Question: Here is a screen shot

i have a drop down list on my page.When i click on the drop down list it pops out and after that if i select on the Top Menu bar it extends as shown above unable to over ride the drop down list.
can any one throw some light on how to handle this issue.
I just created a <URL>
### jsfiddle Demo Link
when we click on the drop down list first(and dont select anything) and den hover on the report menu tab the drop down list overlaps the menu.Dats the issue.
Here is the html code anywaz
'''
<div class="Main_Nav">
<div id="globalNav">
<nav>
<ul>
<li id="HTMLID" class="first fourColumns">
<div class="NavIcon_Administration">
</div>
<a href="#" title="Administration">Administration<span></span></a>
<div class="pointer">
</div>
<div class="sub">
<div class="menu">
<ul>
<li class="title">System Management</li>
<li><a href='CallTypeMst.aspx'>Call Type</a></li>
<li><a href='AdmMenuMst.aspx'>Menu</a></li>
<li><a href='AdmProfileMst.aspx'>Profile</a></li>
<li><a href='AdmUserMst.aspx'>User</a></li>
</ul>
<ul>
<li class="title">Settings</li>
<li><a href='GeneralSettings.aspx'>General</a></li>
<li><a href='ThresholdSetting.aspx'>Threshold</a></li>
<li><a href='RouteMaintenanceSettings.aspx'>Route Maintenance</a></li>
<li><a href='FraudCallSettings.aspx'>Fraud Call</a></li>
<li><a href='ClientDetails.aspx'>Client Config</a></li>
<li><a href='ManageRateSheetDashBoard.aspx'>RateSheet</a></li>
<li><a href='DefaultRoute.aspx'>Default Routing</a></li>
<li><a href='CallAlert.aspx'>Call Alert</a></li>
</ul>
</div>
</div>
</li>
<li id="HTMLID" class="first fourColumns">
<div class="NavIcon_Operation">
</div>
<a href="#" title="Operations">Operations<span></span></a>
<div class="pointer">
</div>
<div class="sub">
<div class="menu">
<ul>
<li class="title">Customer</li>
<li><a href='CustomerAdministration.aspx'>Administration</a></li>
<li><a href='CustomerRateSheetActivate.aspx'>Activate Rate Sheet</a></li>
<li><a href='CustomerRateActivationHistory.aspx'>Activation History</a></li>
<li><a href='CustomerRSCompare.aspx'>Compare RateSheet </a></li>
</ul>
<ul>
<li class="title">Carrier</li>
<li><a href='CarrierAdministration.aspx'>Administration</a></li>
<li><a href='CarrierRSCompare.aspx'>Compare Rate Sheet</a></li>
</ul>
<ul>
<li class="title">LCR</li>
<li><a href='LCRRebuildNew.aspx'>Build LCR</a></li>
<li><a href='LCRRebuildHistory.aspx'>Build History</a></li>
<li><a href='LCRActivationNew.aspx'>Activate LCR</a></li>
<li><a href='LCRActivationHistory.aspx'>Activation History</a></li>
<li><a href='EditLCR.aspx'>Edit LCR</a></li>
<li><a href='LCRDownload.aspx'>Download LCR</a></li>
<li><a href='RouteBlocking.aspx'>Route Block</a></li>
<li><a href='LCRActivationForNewClient.aspx'>Synchronization</a></li>
</ul>
<ul>
<li class="title">Fax & Inbound</li>
<li><a href='FaxSettings.aspx'>Fax Service</a></li>
<li><a href='InboundTollFreeAdd.aspx'>Add Inbound Number</a></li>
<li><a href='InboundTollFreeBulkUpload.aspx'>Inbound BulkUpload</a></li>
</ul>
<ul>
<li class="title">Lerg & Network</li>
<li><a href='LergUpdation.aspx'>Lerg Administration</a></li>
<li><a href='NetworkMaster.aspx'>Network Administration</a></li>
</ul>
<ul>
<li class="title">Maintenance</li>
<li><a href='RouteMaintenanceMst.aspx'>Route Maintenance</a></li>
<li><a href='FraudCallBlackList.aspx'>Fraud Call Black List</a></li>
</ul>
</div>
</div>
</li>
<li id="HTMLID" class="singleColumn">
<div class="NavIcon_Reports">
</div>
<a href="#" title="Reports">Reports<span></span></a>
<div class="pointer">
</div>
<div class="sub">
<div class="menu">
<ul>
<li class="title">Summary</li>
<li><a href='DailySummary.aspx'>Daily Summary</a></li>
<li><a href='CallStatus.aspx'>Call Status</a></li>
<li><a href='CallStatisticsReport.aspx'>Call Statistics</a></li>
<li><a href='CarrierRateSheetDashboard.aspx'>RateSheet Summary</a></li>
<li><a href='AuditLog.aspx'>Audit Log</a></li>
<li><a href='ManageLogFiles.aspx'>Log Files</a></li>
<li><a href='ServiceMonitor.aspx'>Service Monitor</a></li>
</ul>
<ul>
<li class="title">Search</li>
<li><a href='CDRArchiveSearch.aspx'>CDR</a></li>
<li><a href='LCRSearch.aspx'>LCR</a></li>
<li><a href='LergSearch.aspx'>Lerg</a></li>
<li><a href='SearchCarrierRateSheet.aspx'>Carrier Rate Sheet</a></li>
<li><a href='CustomerRateSheetSearch.aspx'>Customer Rate Sheet</a></li>
<li><a href='FraudCallBlackListSearch.aspx'>Fraud Call Black List</a></li>
<li><a href='FaxSearch.aspx'>Fax</a></li>
<li><a href='InboundTollFreeSearchDelete.aspx'>Inbound</a></li>
<li><a href='RouteBlockSearch.aspx'>RouteBlock</a></li>
</ul>
</div>
</div>
</li>
</ul>
</nav>
</div></div>
<table align="right"><tr><td align="right">
<select >
<option>Option1</option>
<option>Option2</option>
<option>Option3</option>
<option>Option4</option>
<option>Option5</option>
</select>
</td></tr></table>
'''
And here is the CSS code
'''
.globalNav nav ul li
{
display:;
}
:focus {
outline: 0;
}
ol, ul {
list-style: none;
}
blockquote:before, blockquote:after,
q:before, q:after {
content: "";
}
blockquote, q {
quotes: "" "";
}
ul,
ol {
margin: 0 0 1.357em 0;
/*color: #2C2C2C;*/
}
.contentTable {
margin: 0 0 1.357em 0;
}
.contentTable td {
padding: 0 20px;
}
p.small {
font-size: 0.786em; /* 11px */
line-height: 1.727em;
margin-bottom: 1.727em;
color: #999;
}
#globalNav li {
list-style: none;
}
/*
Primary navigation
*/
#globalNav {
float: right;
padding: 0;
width:100%;
height: 48px;
position: relative;
z-index: 55000;
/*z-index: 9999;*/
}
* html #globalNav {
background: url('../Images_v4/Master/NavMenu.png') no-repeat 0 -39px;
}
* html .middleContent {
z-index: 3000;
}
*:first-child+html .middleContent {
z-index: 3000;
}
#globalNav ul {
width: 550px;
height: 48px;
line-height: 48px;
margin: 0;
padding: 0;
float: left;
}
#globalNav ul ul {
height: auto;
}
#globalNav ul {
margin: 0;
padding: 0;
}
#globalNav li {
float: left;
height: 48px;
z-index:10;
}
#globalNav li.singleColumn {
position: relative;
}
#globalNav li a {
color: #fff;
font-size: 14px;
text-decoration: none;
/*text-shadow: 0 1px 0 #198cb6;*/
cursor: pointer;
padding: 0 0 0 10px;
float: left;
outline: none;
overflow: hidden;
max-height: 48px;
}
* html #globalNav li a {
height: 48px;
overflow: hidden;
padding-right: 10px;
position: relative;
}
*:first-child+html #globalNav li a {
height: 48px;
overflow: hidden;
padding-right: 10px;
position: relative;
}
#globalNav li.first a {
padding: 0 0 0 0px;
}
* html #globalNav li.first a {
padding: 0 10px 0 24px;
}
*:first-child+html #globalNav li.first a {
padding: 0 0px 0 0px;
}
#globalNav li a span {
height: 48px;
padding: 0;
padding-right: 10px;
float: right;
}
* html #globalNav li a span {
position: absolute;
right: 0;
top: 0;
}
*:first-child+html #globalNav li a span {
position: absolute;
right: 0;
top: 0;
}
#globalNav li a:hover {
/*background: transparent url('../Images_v4/Master/NavMenu.png') no-repeat -300px -88px;*/
}
#globalNav li.first a:hover {
padding-left: 0px;
/*background: transparent url('../Images_v4/Master/NavMenu.png') no-repeat 0 -88px;*/
}
* html #globalNav li.first a:hover {
padding-left: 24px;
/*background: transparent url('../Images_v4/Master/NavMenu.png') no-repeat 0 -88px;*/
}
#globalNav li a:hover span {
/*background: transparent url('../Images_v4/Master/NavMenu.png') no-repeat right -88px;*/
}
#globalNav li.selected {
/*background: transparent url('../Images_v4/Master/NavMenu.png') no-repeat -300px -88px;*/
}
#globalNav li a:active {
/*background: transparent url('../Images_v4/Master/NavMenu.png') no-repeat -300px -137px;*/
}
* html #globalNav li.selected {
background: transparent;
}
#globalNav li.first a:active {
/*padding-left: 24px;
background: transparent url('../Images_v4/Master/NavMenu.png') no-repeat 0 -137px;*/
}
#globalNav li.first.selected {
/*background: transparent url('../Images_v4/Master/NavMenu.png') no-repeat 0 -88px;*/
}
* html #globalNav li.first a:active {
/*padding-left: 24px;
background: transparent url('../Images_v4/Master/NavMenu.png') no-repeat 0 -137px;*/
}
#globalNav li.selected span {
/*background: transparent url('../Images_v4/Master/NavMenu.png') no-repeat right -88px;*/
}
#globalNav li a:active span {
/*background: transparent url('../Images_v4/Master/NavMenu.png') no-repeat right -137px;*/
}
* html #globalNav li.selected span {
background: transparent;
}
#header div.middleContent div#globalNav div.searchfield {
width: 165px;
float: right;
height: 48px;
background: transparent url('../Images_v4/Master/NavMenu.png') no-repeat -586px -137px;
padding-left: 20px;
}
* html #header div.middleContent div#globalNav div.searchfield {
/* position: relative; */
background: transparent url('../Images_v4/Master/NavMenu.png') no-repeat -586px -88px;
}
#header div.middleContent div#globalNav div.searchfield input {
border: none;
background: #fff;
width: 140px;
color: #666666;
font-size: 12px;
margin-right: 10px;
margin-left: 5px;
font-family: Arial, Helvetica, sans-serif;
-webkit-font-smoothing: antialiased;
outline: none;
height: 17px;
margin-top: 16px;
padding: 0;
background: white;
position: absolute;
}
html.rtl #header div.middleContent div#globalNav div.searchfield input {
margin-right: 23px;
}
html[dir=rtl] #header div.middleContent div#globalNav div.searchfield input {
margin-right: 23px;
}
#globalNav li .sub {
position: absolute;
z-index: 9999;
top: 61px;/*kp*/
display: none;
padding: 10px 0 0 0;
}
@-webkit-keyframes fadein {
0%{ opacity: 0;}
100%{ opacity: 1;}
}
#globalNav li:hover .sub {
display: block;
-webkit-animation-name: fadein;
-webkit-animation-duration: .3s;
-webkit-animation-iteration-count: once;
-webkit-animation-direction: normal;
-webkit-animation-timing-function: ease-out;
}
#globalNav li .sub .menu {
-webkit-border-radius: 5px;
-moz-border-radius: 5px;
border-radius: 5px;
border: 1px solid #b20041;
-webkit-box-shadow: 0 0 10px #777;
-moz-box-shadow: 0 0 10px #777;
box-shadow: 0 0 10px #777;
background: #fff;
padding: 24px 22px 22px 10px;
overflow: hidden;
}
* html #globalNav li .sub .menu {
padding-left: 0;
}
*:first-child+html #globalNav li .sub .menu {
}
#globalNav li .sub .menu .otherFeatures {
margin: 0;
padding: 24px 0 0 0;
clear: both;
text-align: right;
line-height: 14px;
}
* html #globalNav li .sub .menu .otherFeatures {
padding: 20px 0 0 0;
}
*:first-child+html #globalNav li .sub .menu .otherFeatures {
padding: 10px 0 0 0;
}
#globalNav li .sub .menu .otherFeatures a {
text-shadow: none;
float: none;
font-weight: normal;
height: auto;
margin: 0;
padding: 0;
line-height: 14px;
color: #787878;
text-decoration: none;
}
#globalNav li .sub .menu .otherFeatures a:hover {
text-decoration: underline;
background: none;
}
#globalNav li .sub .menu ul {
display: block;
float: left;
width: 150px;
margin-left: 10px;
}
#globalNav li .sub .menu ul li {
background: none;
float: none;
line-height: 21px;
margin: 0;
margin-bottom: 3px;
padding: 0;
height: auto;
}
#globalNav li .sub .menu ul li.title {
line-height: 24px;
font-size: 14px;
color: #2c4d98;
padding: 4px 0 5px 0;
border-bottom:dotted 1px #af0040;
}
#globalNav li .sub .menu ul li.title a {
font-size: 18px;
color: #2c4d98;
}
#globalNav li .sub .menu ul li.separator {
padding: 0 0 18px 0;
margin: 0 0 18px 0;
border-bottom: 1px solid #e7e7e7;
}
#globalNav li .sub .menu ul li a {
background: none;
float: none;
color: #787878;
text-shadow: none;
text-decoration: none;
padding: 4px 0;
margin: 0;
font-size: 12px;
line-height: 19px;
/*font-weight: bold;*/
}
* html.rtl #globalNav .sub .menu ul li a {
display: inline-block;
line-height: 19px;
height: 19px;
padding: 0 0 4px 0;
}
*:first-child+html.rtl #globalNav .sub .menu ul li a {
display: inline-block;
line-height: 19px;
height: 19px;
padding: 0;
}
#globalNav li .sub .menu ul li a:hover {
background: none;
text-decoration: underline;
padding: 4px 0;
}
* html.rtl #globalNav li .sub .menu ul li a:hover {
padding: 0 0 4px 0;
}
*:first-child+html.rtl #globalNav .sub .menu ul li a:hover {
padding: 0;
}
#globalNav li .sub .menu ul li.sublink a {
font-weight: normal;
}
#globalNav li.singleColumn .sub {
left: 50%;
margin-left: -180px;/*Customized- default:-98px*/
top: 60px;
width: 400px;
}
html.rtl #globalNav li.singleColumn .sub {
left: auto;
right: 50%;
margin-left: 0;
margin-right: -98px;
}
* html.rtl #globalNav li.singleColumn .sub {
left: auto;
right: 50%;
margin-left: 0;
margin-right: -98px;
}
#globalNav li.fourColumns .sub {
left: 0;
top: 60px;/*kp*/
}
* html #globalNav li.fourColumns .sub {
width: ;
top: 60px;/*kp*/
}
*:first-child+html #globalNav li.fourColumns .sub {
width: ;
top: 60px;/*kp*/
}
#globalNav li .pointer {
height: 24px;
width: 100%;
position: relative;
top: 47px;/*kp*/
left: 50%;
margin-left: -50%;
display: none;
z-index: 10000;
background: url('../Images_v4/Master/NavMenu.png') no-repeat center 5px;
font: 1px/1px monospace;
}
html.rtl #globalNav li .pointer {
left: auto;
right: 50%;
margin-left: 0;
margin-right: -50%;
}
* html #globalNav li .pointer {
top: 47px;/*kp*/
left: -50%;
width: 100%;
height: 21px;
float: left;
margin: 0 -10px 0 -13px;
padding: 0;
background: url('../Images_v4/Master/NavMenu.png') no-repeat center 5px;
}
* html.rtl #globalNav li .pointer {
left: auto;
right: -50%;
float: right;
}
*:first-child+html #globalNav li .pointer {
top: 47px;/*kp*/
float: left;
width: 100%;
height: 13px;
left: -50%;
margin: 0 -50%;
padding: 11px 0 0 100%;
}
#globalNav li:hover .pointer {
display: block;
-webkit-animation-name: fadein;
-webkit-animation-duration: .3s;
-webkit-animation-iteration-count: once;
-webkit-animation-direction: normal;
-webkit-animation-timing-function: ease-out;
}
#googleInput {
border: 0;
background: 0;
}
#awesomeHeader,
.awesomeHeader {
font-size: 14px;
line-height: 21px;
font-family: Arial,Helvetica,sans-serif;
color: #666666;
-webkit-font-smoothing: antialiased;
height: 115px;
margin: 0 0 0 0;
background: #787878;
position: relative;
z-index: 9999;
}
body.business #awesomeHeader,
body.business .awesomeHeader {
background: #787878;
margin: 0;
}
body.business #secure a, body.business #secure p {
/*text-shadow: 0 1px 0 #4B465A;*/
}
#awesomeHeader #header,
.awesomeHeader #header {
width: 940px;
margin: 0 auto;
position: relative;
}
.NavIcon_Administration
{
background-image: url(../Images_v4/Master/NavIcon_Administration.png);
background-repeat: no-repeat;
background-position:center center;
float: left;
margin: 0px;
padding: 0px;
height: 45px;
width: 35px;
}
.NavIcon_Operation
{
background-image: url(../Images_v4/Master/NavIcon_Operation.png);
background-repeat: no-repeat;
background-position:center center;
float: left;
margin: 0px;
padding: 0px;
height: 45px;
width: 35px;
}
.NavIcon_Reports
{
background-image: url(../Images_v4/Master/NavIcon_Reports.png);
background-repeat: no-repeat;
background-position:center center;
float: left;
margin: 0px;
padding: 0px;
height: 45px;
width: 35px;
}
.NavIcon_Settings
{
background-image: url(../Images_v4/Master/NavIcon_Settings.png);
background-repeat: no-repeat;
background-position:center center;
float: left;
margin: 0px;
padding: 0px;
height: 45px;
width: 35px;
}
#globalNav nav ul li:hover
{
/*background: transparent url('../Images_v4/Master/NavMenu.png') no-repeat -300px -88px;*/
}
#globalNav nav ul li a:hover
{
color:Black;
}
#globalNav nav ul li
{
padding-left:10px;
padding-right:10px;
}
.Main_Nav
{
width: 600px;
height:73px;
float: right;
min-width:400px;
margin: 0px;
padding:10px 5px 0px 20px;
background-color:blue;
background-repeat:no-repeat;
background-position:0px 10px;
}
'''
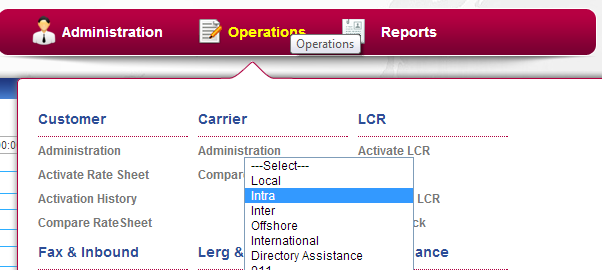
Answer: Perhaps using jQuery you can
'''
$('.fourColumns > a').mouseover(function() {
$('select').blur();
};
'''
This may be wrong, but I hope it communicates my intent.
Cheers
UPDATE:
The following will work in the fiddle; perhaps you can use something similar on your site:
'''
$('nav ul li').mouseover(function() {
$('select').hide();
});
$('nav ul li').mouseout(function() {
$('select').show();
});
'''
<URL>
UPDATE AGAIN:
This alternative uses fewer characters and leaves the Select visible while collapsing the options:
'''
$('nav ul li').mouseover(function() {
$('select').hide().blur().show();
});
'''
<URL>